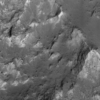
Label: not_dusty